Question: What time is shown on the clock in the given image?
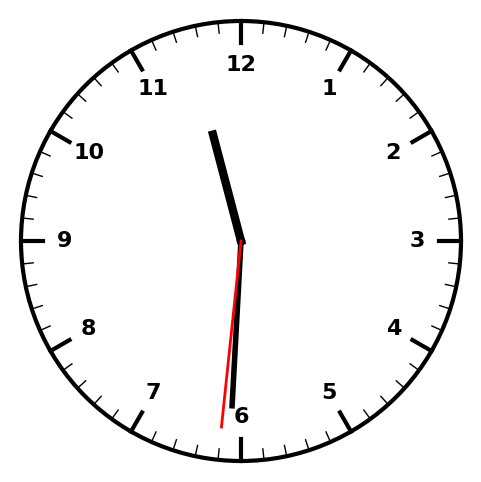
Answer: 11:30:31